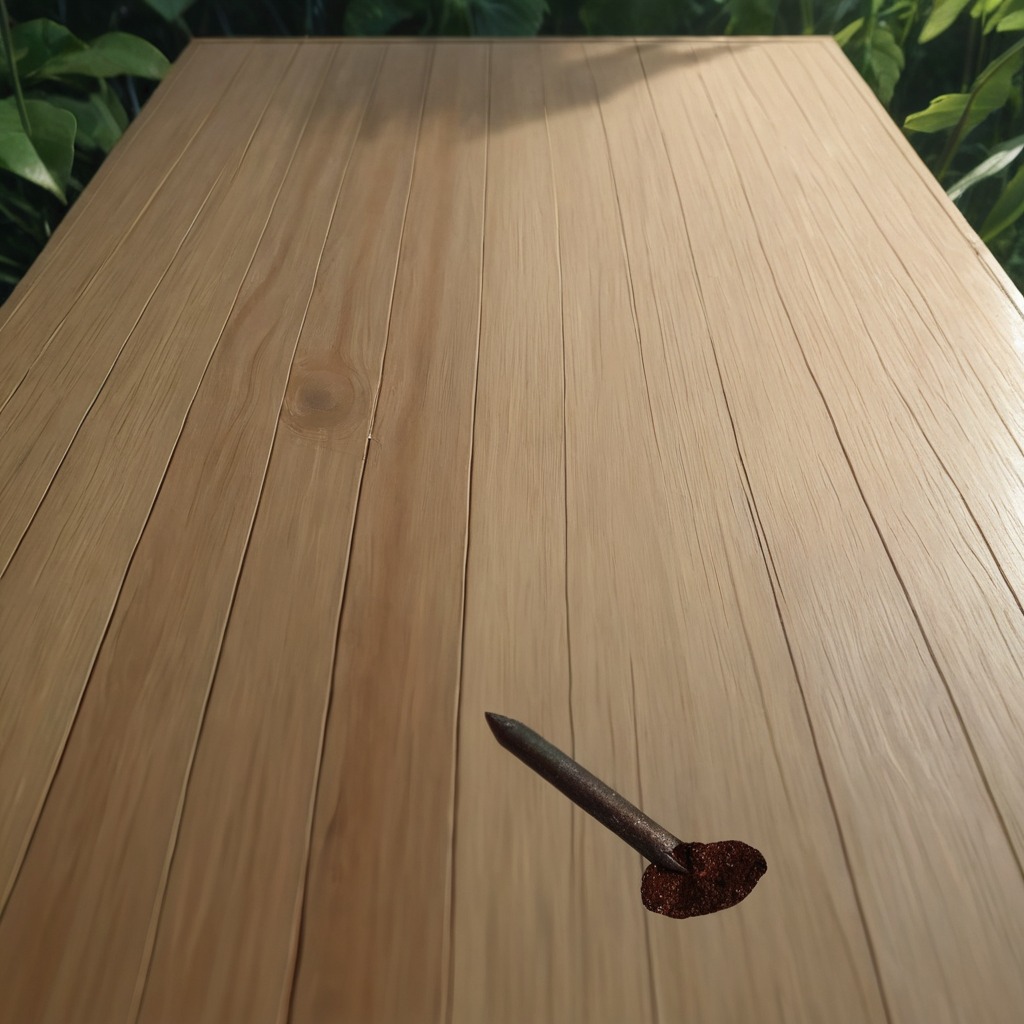
A nail is lying on the wooden table.